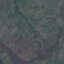
Land use / land cover: HerbaceousVegetation